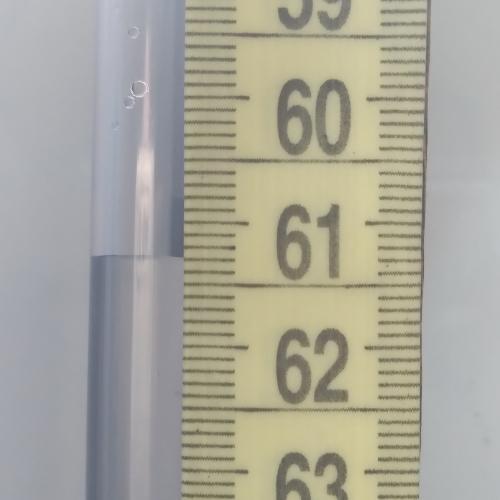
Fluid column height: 61.3 cm